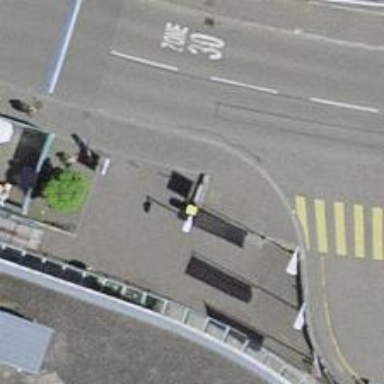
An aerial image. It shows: Post box is visible.